Question: I have found the automatic break-on-exception feature of Visual C++ 2010 to be very helpful in the past and today I was looking through the options in this dialog and discovered that one of the exception types is "void". What does this mean? If I select this, will I break on any exception that is thrown in the code? If not, what kind of a throw statement would trigger a breakpoint of this type?

I suppose a more general follow-up question is where can I find documentation on this dialog and all its options?
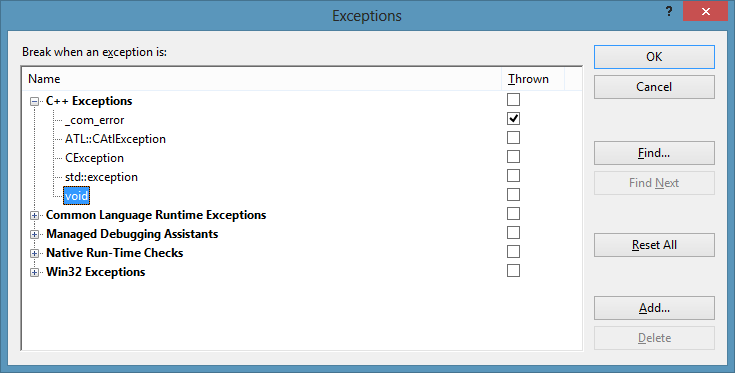
Answer: Regarding on how does it work (as MSalters mentioned) this is just about incorrect naming.
Actually it shall be named 'void*', of course.
But why does it work for 'int*', 'const char*' etc (actually , including pointer to user defined types)?
Well, I can suppose this is related to very interesting C++ exception handling issue - 'catch(void*)' exception handler !
Example:
'''
try
{
throw "Catch me if you can!";
}
catch(void* e)
{
// ...and I can!
std::cout << "Gotcha!" << std::endl;
}
'''
Here we throw 'char*' (in Visual C++ char literals are 'char*', not 'const char*') and catch it by 'void*'. And it will work!
The answer can be found in C++ Holy Standard:
> 15.3.3 A handler is a match for an exception object of type E if...the handler is of type cv1 T* cv2 and E is a pointer type that can be converted to the type of the handler by either or both of
-- a standard pointer conversion (4.10) not involving conversions to pointers to private or protected or ambiguous classes...
And 4.10 says that standard pointer conversion includes conversion to 'void*':
> 4.10.2 A prvalue of type "pointer to cv T," where T is an object type, can be converted to a prvalue of type "pointer
to cv void".
Note also that Visual Studio debugger works similar way, but this way. The difference is that it ignores cv-qualifiers. So 'void' in Exceptions dialog actually means any '[any cv] void*'. Catch handlers will them:
'''
try
{
struct Throwee {};
const Throwee* t = nullptr;
throw t;
}
catch(void* e)
{
// Will be missed
std::cout << "Gotcha!" << std::endl;
}
catch(const void* e)
{
// Will be catched
std::cout << "Gotcha const!" << std::endl;
}
'''